Interaction volume radius: 5 \u00c5
Interaction volume height: 20 \u00c5
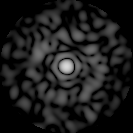
Disorder parameter: 0.8526